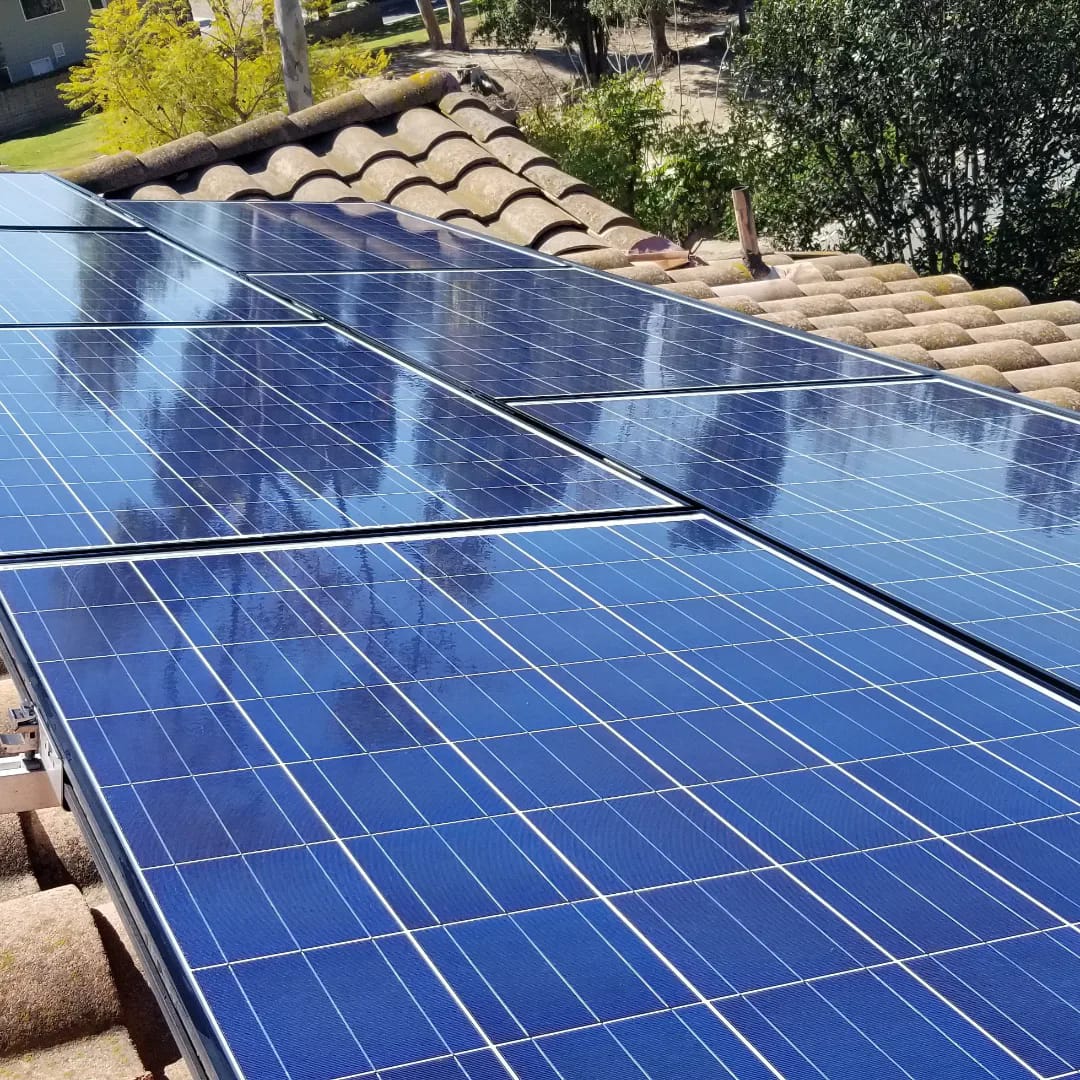
Label: Clean